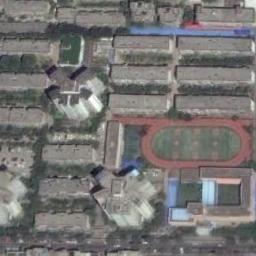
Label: ground_track_field